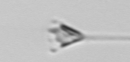
Label: Asterionellopsis_glacialis